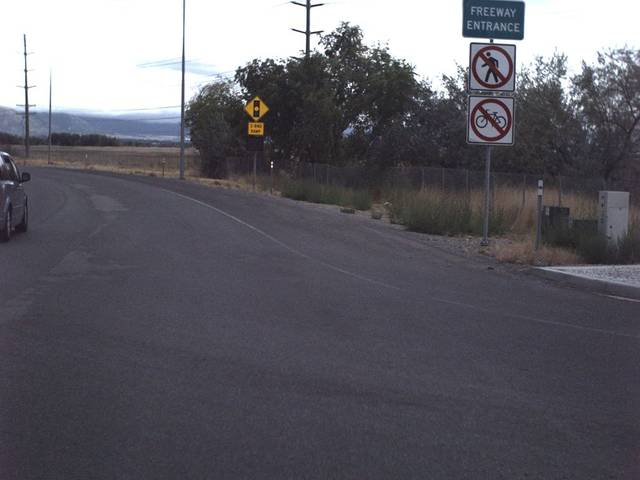
Region: United States
Coordinates: 40.207, -111.661